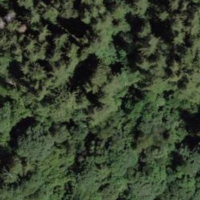
EUNIS habitat code: 44
Species observed at this site:
Carpinus betulus